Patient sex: M
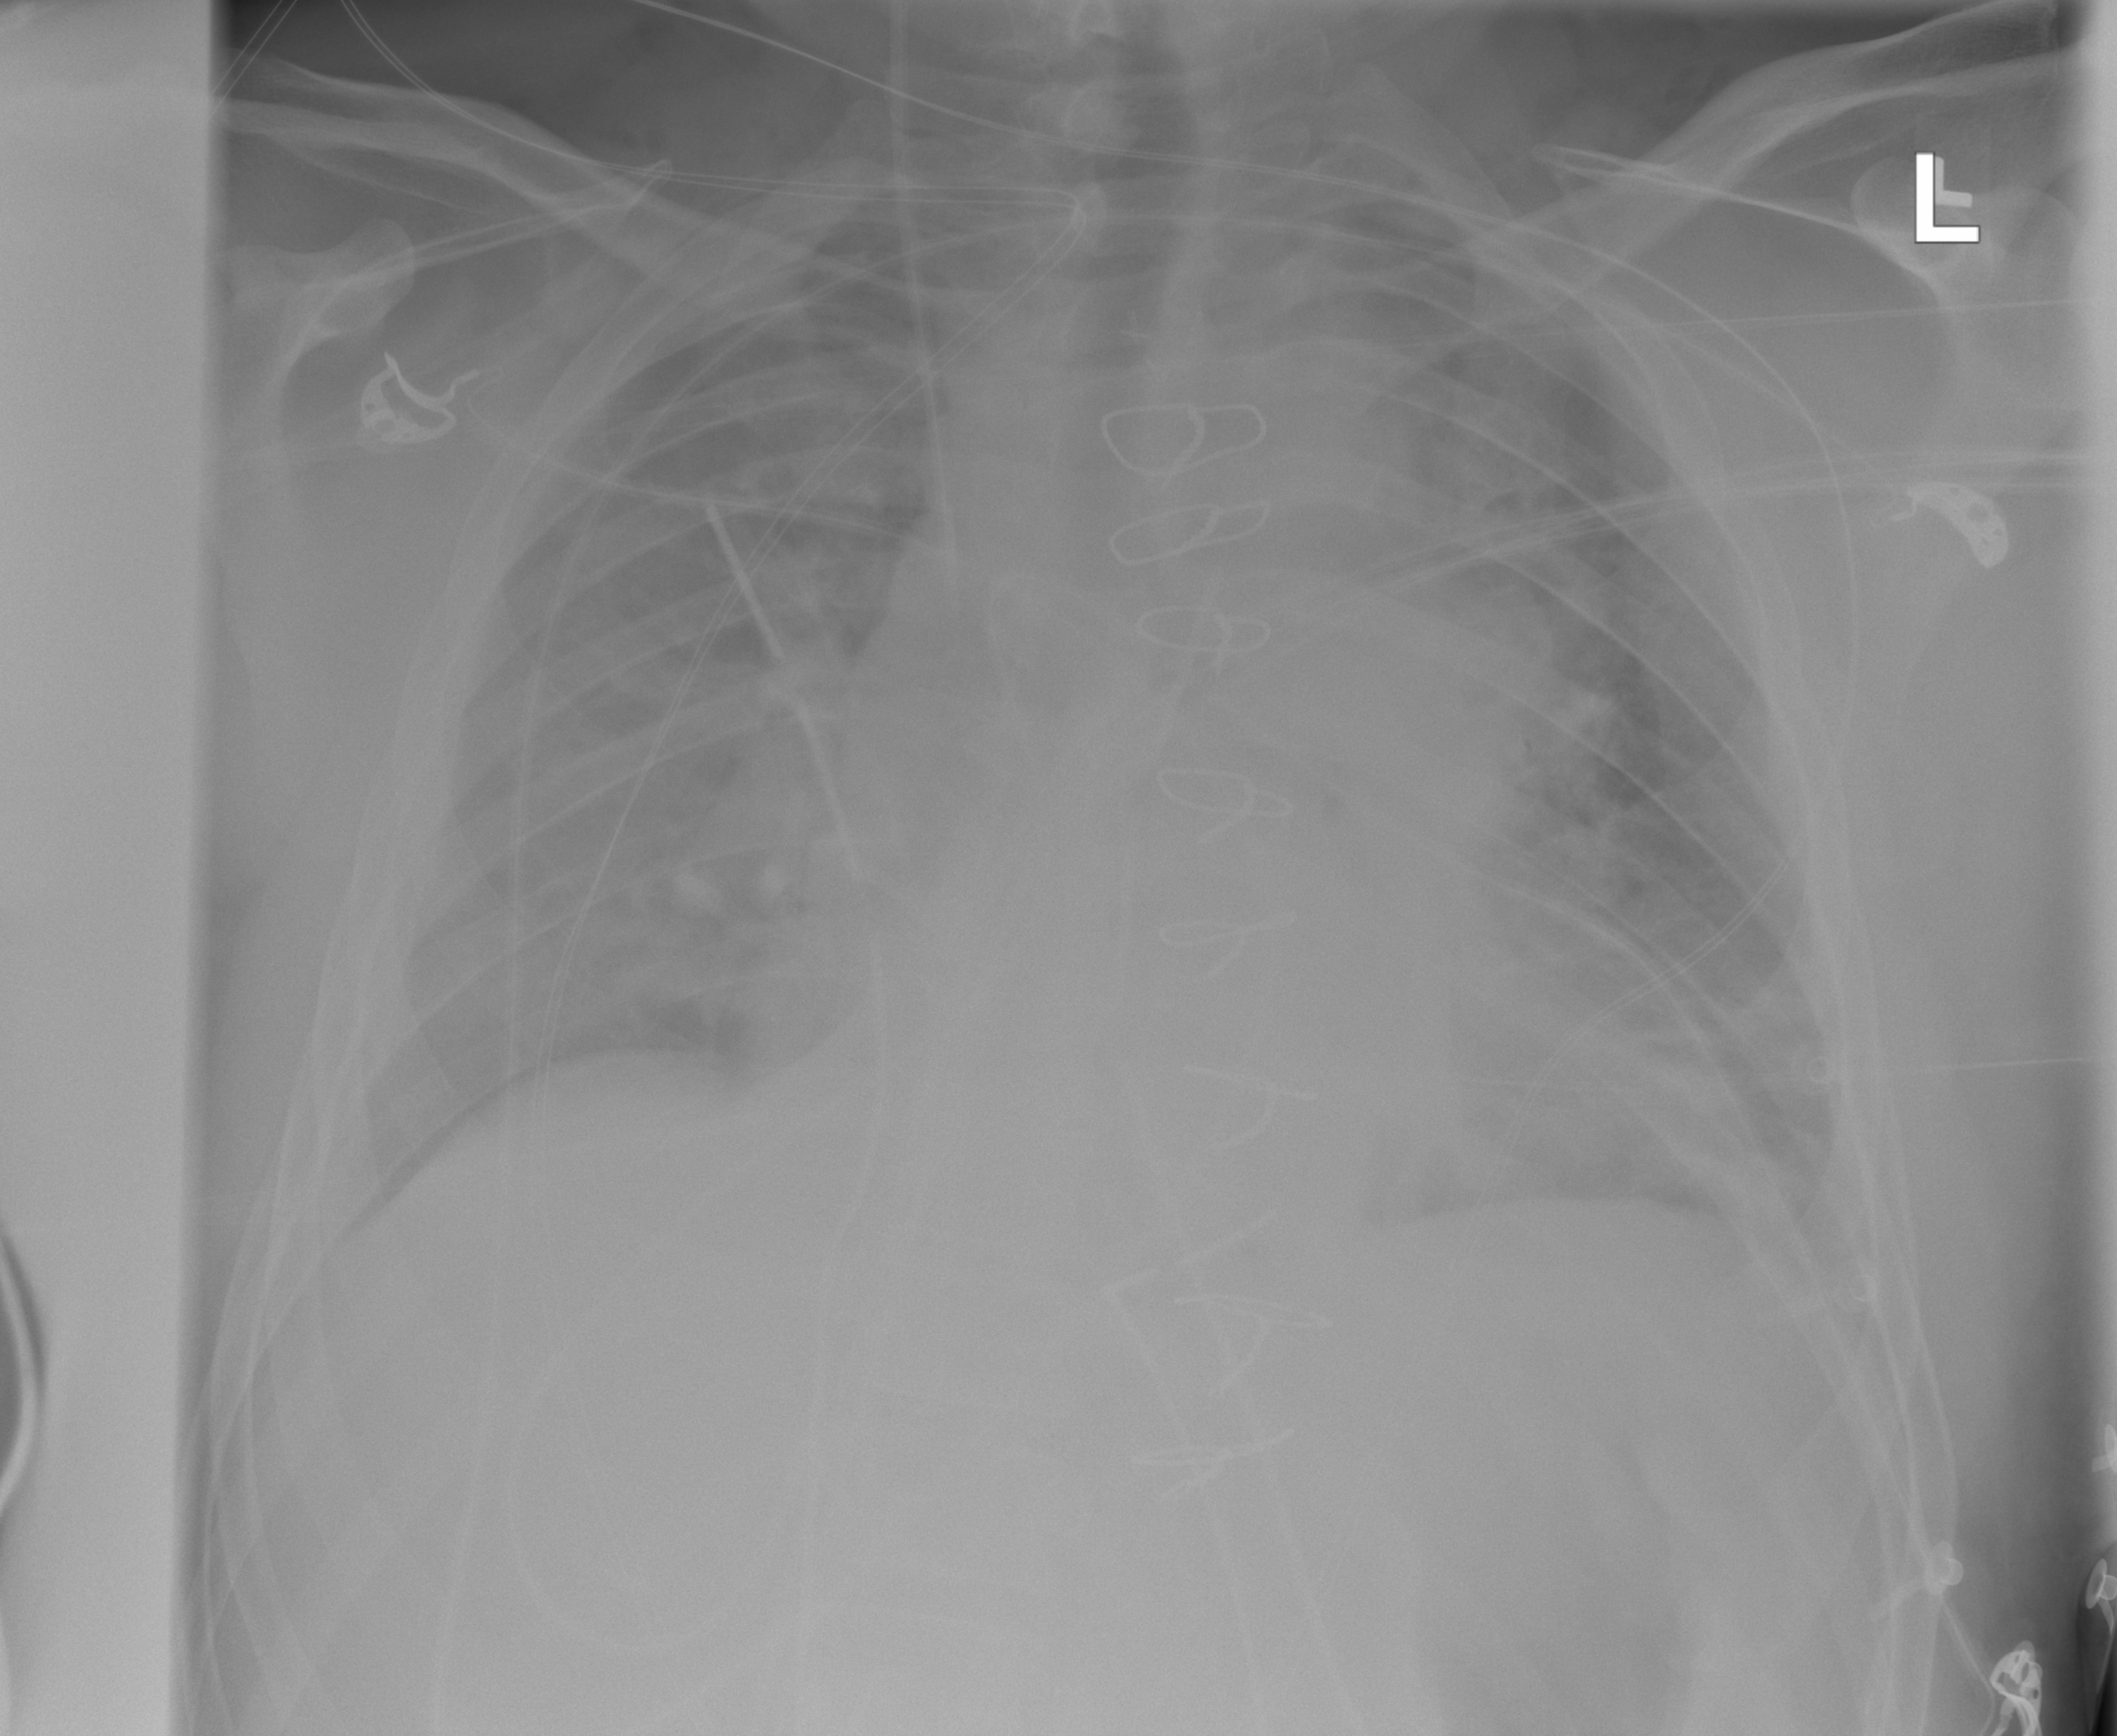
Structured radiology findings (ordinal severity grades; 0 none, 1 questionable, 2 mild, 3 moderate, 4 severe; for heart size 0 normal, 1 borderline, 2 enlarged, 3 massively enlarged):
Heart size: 1
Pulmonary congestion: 1
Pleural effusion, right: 0
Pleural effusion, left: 0
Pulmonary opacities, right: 0
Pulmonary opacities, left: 2
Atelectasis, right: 0
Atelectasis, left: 2